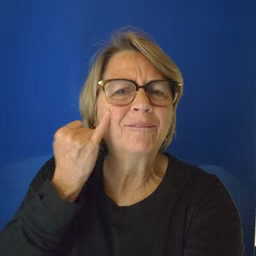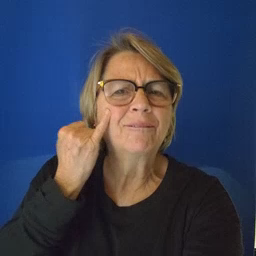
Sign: if